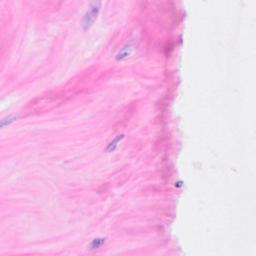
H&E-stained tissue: Breast